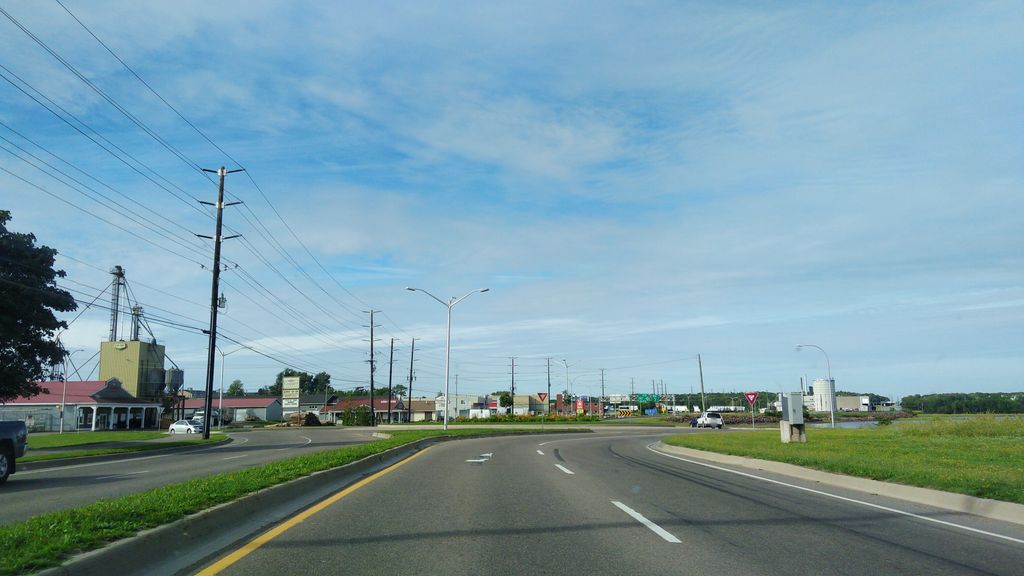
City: charlottetown